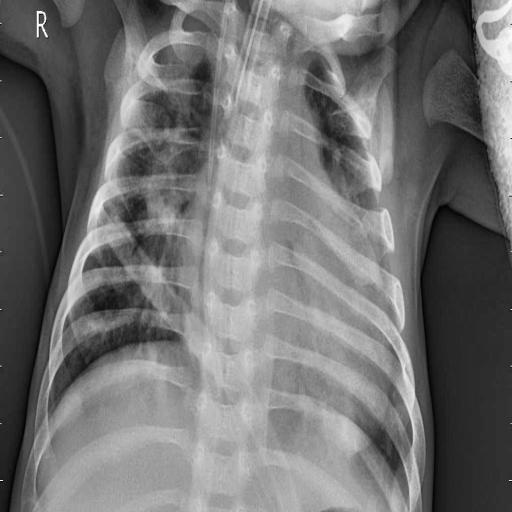
Finding: PNEUMONIA